Field crop: maize
Growth stage: 2
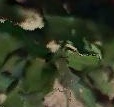
Species: maize